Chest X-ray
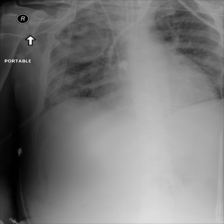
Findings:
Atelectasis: negative
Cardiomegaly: negative
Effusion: negative
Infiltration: negative
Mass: negative
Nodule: negative
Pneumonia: negative
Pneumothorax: negative
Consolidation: negative
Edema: negative
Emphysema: negative
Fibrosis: negative
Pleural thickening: negative
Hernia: negative